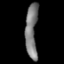
Tissue: lung
Cell type: Endothelial cells
Senescence score: 0.5956
Nuclear area (px): 645
Mean DAPI intensity: 122.895